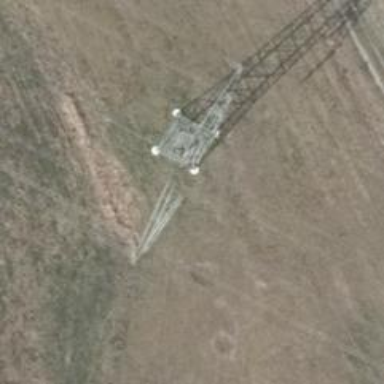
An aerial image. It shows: Power tower.